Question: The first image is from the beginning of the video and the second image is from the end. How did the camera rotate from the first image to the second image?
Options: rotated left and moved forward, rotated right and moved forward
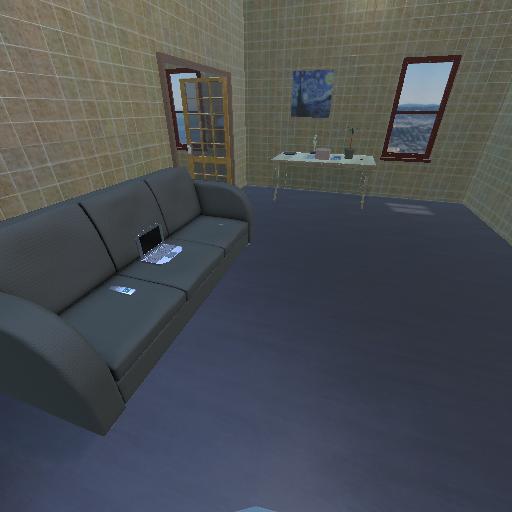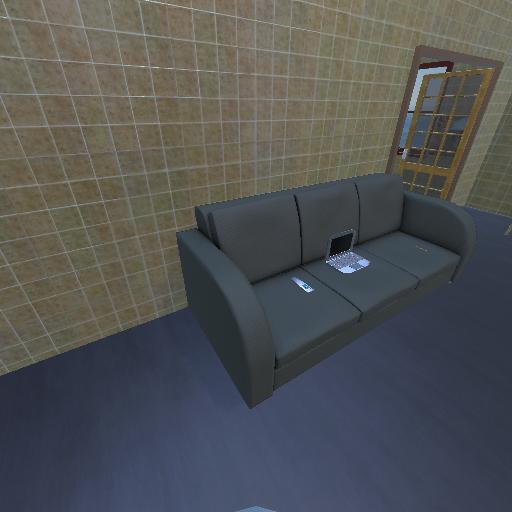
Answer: rotated left and moved forward